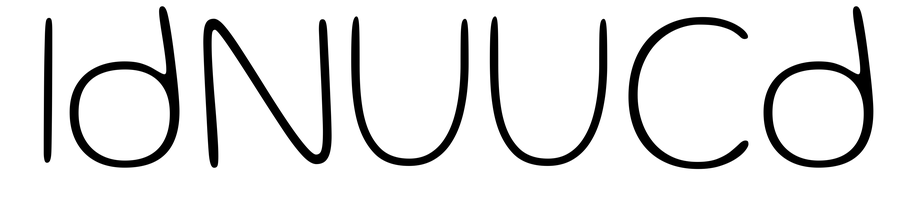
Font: Gluten_Thin